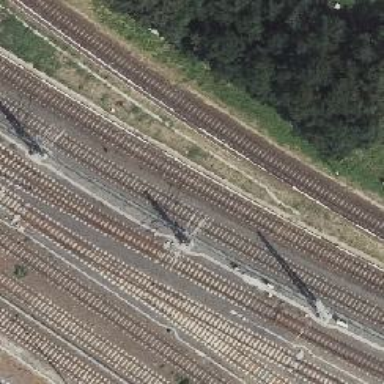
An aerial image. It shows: Railway switch.